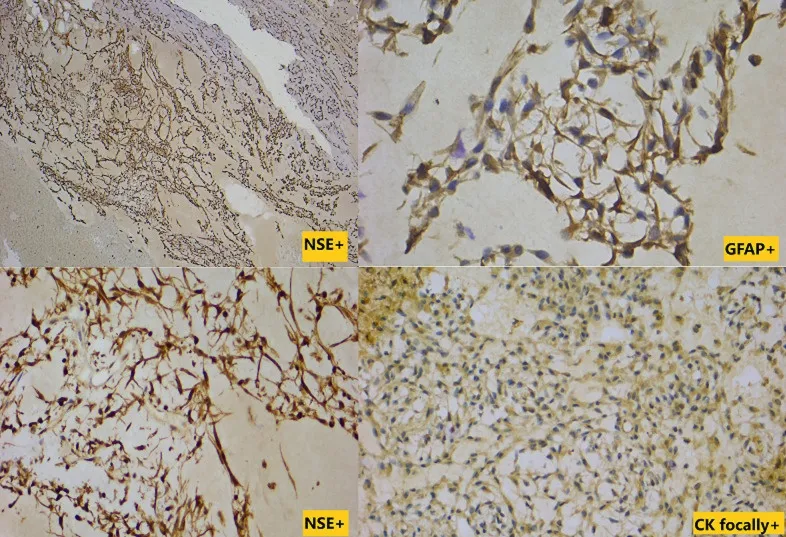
tumors cells showing diffuse expression of GFAP and NSE while EMA and cytokeratin were expressed focally.
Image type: pathology (immunostaining)